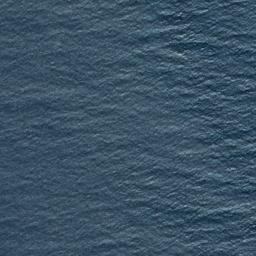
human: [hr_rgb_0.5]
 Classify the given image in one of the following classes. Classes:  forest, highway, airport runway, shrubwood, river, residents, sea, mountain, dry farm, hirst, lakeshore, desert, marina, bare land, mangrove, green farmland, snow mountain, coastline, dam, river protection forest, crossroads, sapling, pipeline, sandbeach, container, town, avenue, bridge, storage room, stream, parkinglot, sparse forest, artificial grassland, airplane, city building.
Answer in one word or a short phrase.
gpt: sea